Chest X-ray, AP view. Patient: 30 years old, sex M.
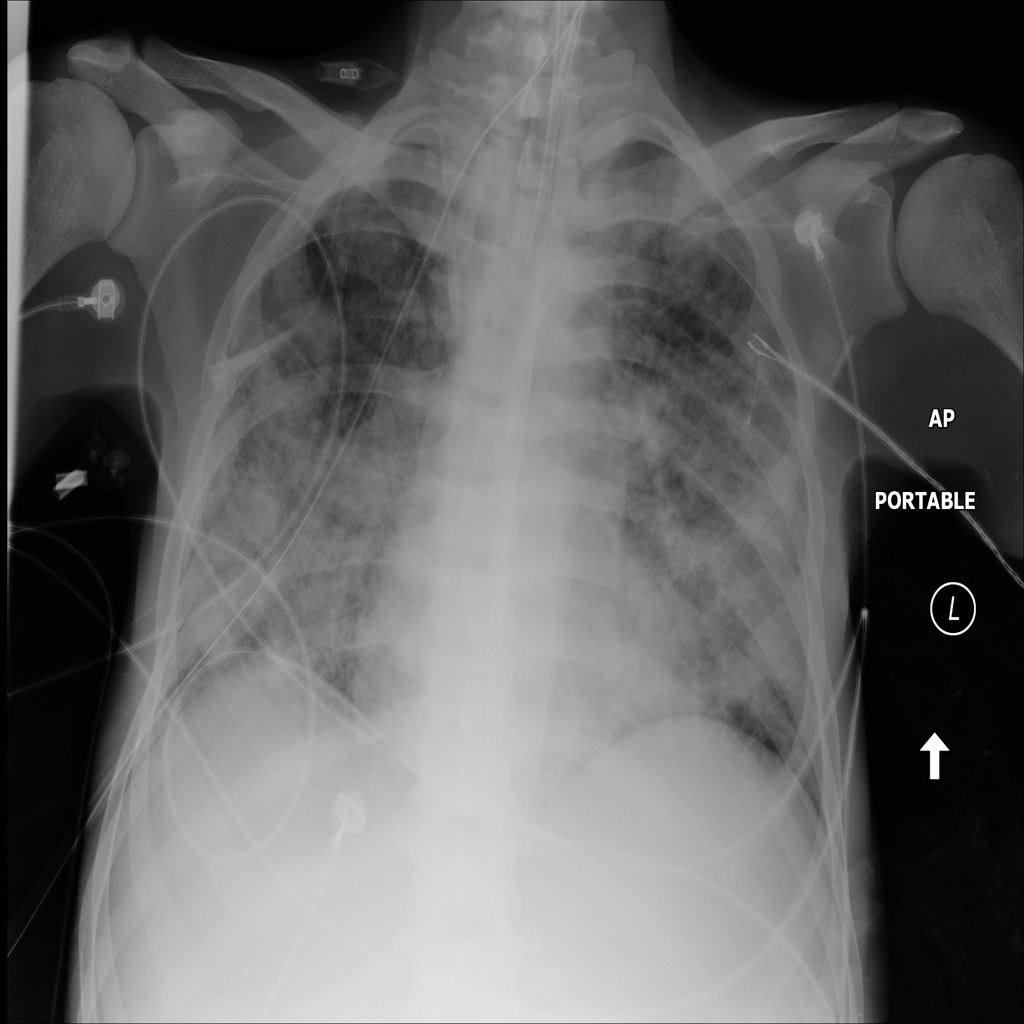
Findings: Nodule